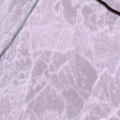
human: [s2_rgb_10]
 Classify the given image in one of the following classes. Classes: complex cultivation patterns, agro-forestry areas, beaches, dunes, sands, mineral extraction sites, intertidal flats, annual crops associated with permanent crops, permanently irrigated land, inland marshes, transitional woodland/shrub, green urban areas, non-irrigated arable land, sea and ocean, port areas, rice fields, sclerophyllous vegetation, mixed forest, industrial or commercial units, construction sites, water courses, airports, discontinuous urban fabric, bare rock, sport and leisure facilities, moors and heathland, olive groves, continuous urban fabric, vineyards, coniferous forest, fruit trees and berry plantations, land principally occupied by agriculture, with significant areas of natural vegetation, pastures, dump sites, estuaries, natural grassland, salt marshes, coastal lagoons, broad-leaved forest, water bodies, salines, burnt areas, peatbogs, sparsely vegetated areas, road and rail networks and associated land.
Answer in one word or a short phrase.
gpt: sea and ocean